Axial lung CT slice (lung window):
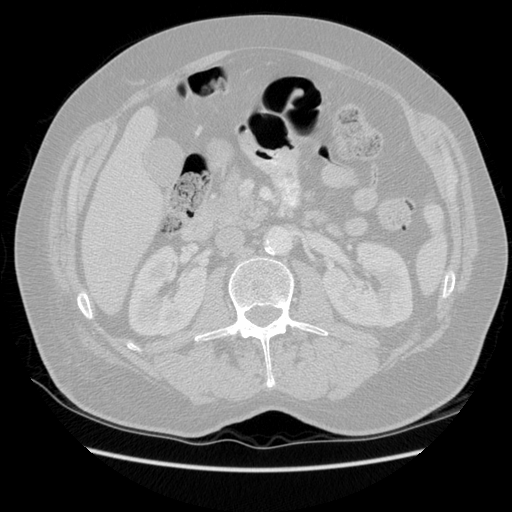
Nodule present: no